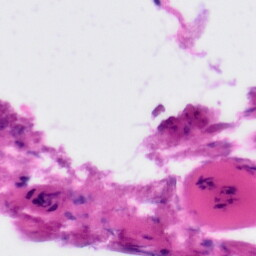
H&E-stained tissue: Tonsil